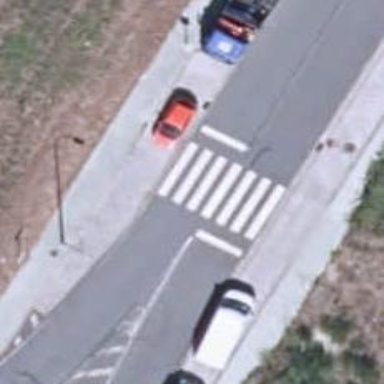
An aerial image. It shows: Zebra crossing on the road.